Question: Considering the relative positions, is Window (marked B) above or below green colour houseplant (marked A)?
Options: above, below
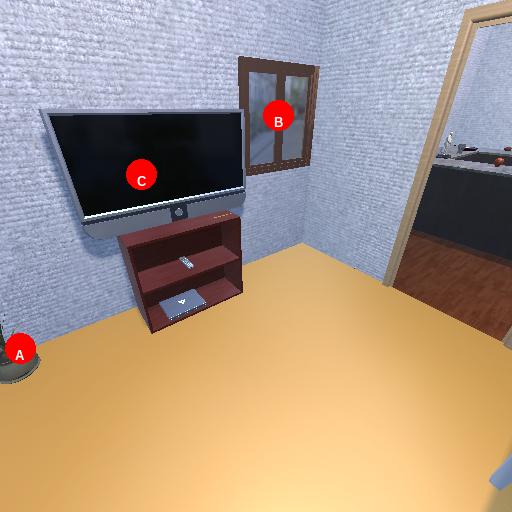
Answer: above